Question: I'm trying to build a tool that allows you to create a HTML-page using Blockly-Blocks (<URL>.
It is a HTML-page that looks like this at the moment:

It can already create code out of blocks, but now I need a way to preview the result live on the page in the upper right corner. Does anyone have an idea how that could be somewhat easily implemented? I've looked around a bit but only found tools that are able to Live-Preview HTML but none to use in your own page.
Thanks in advance!
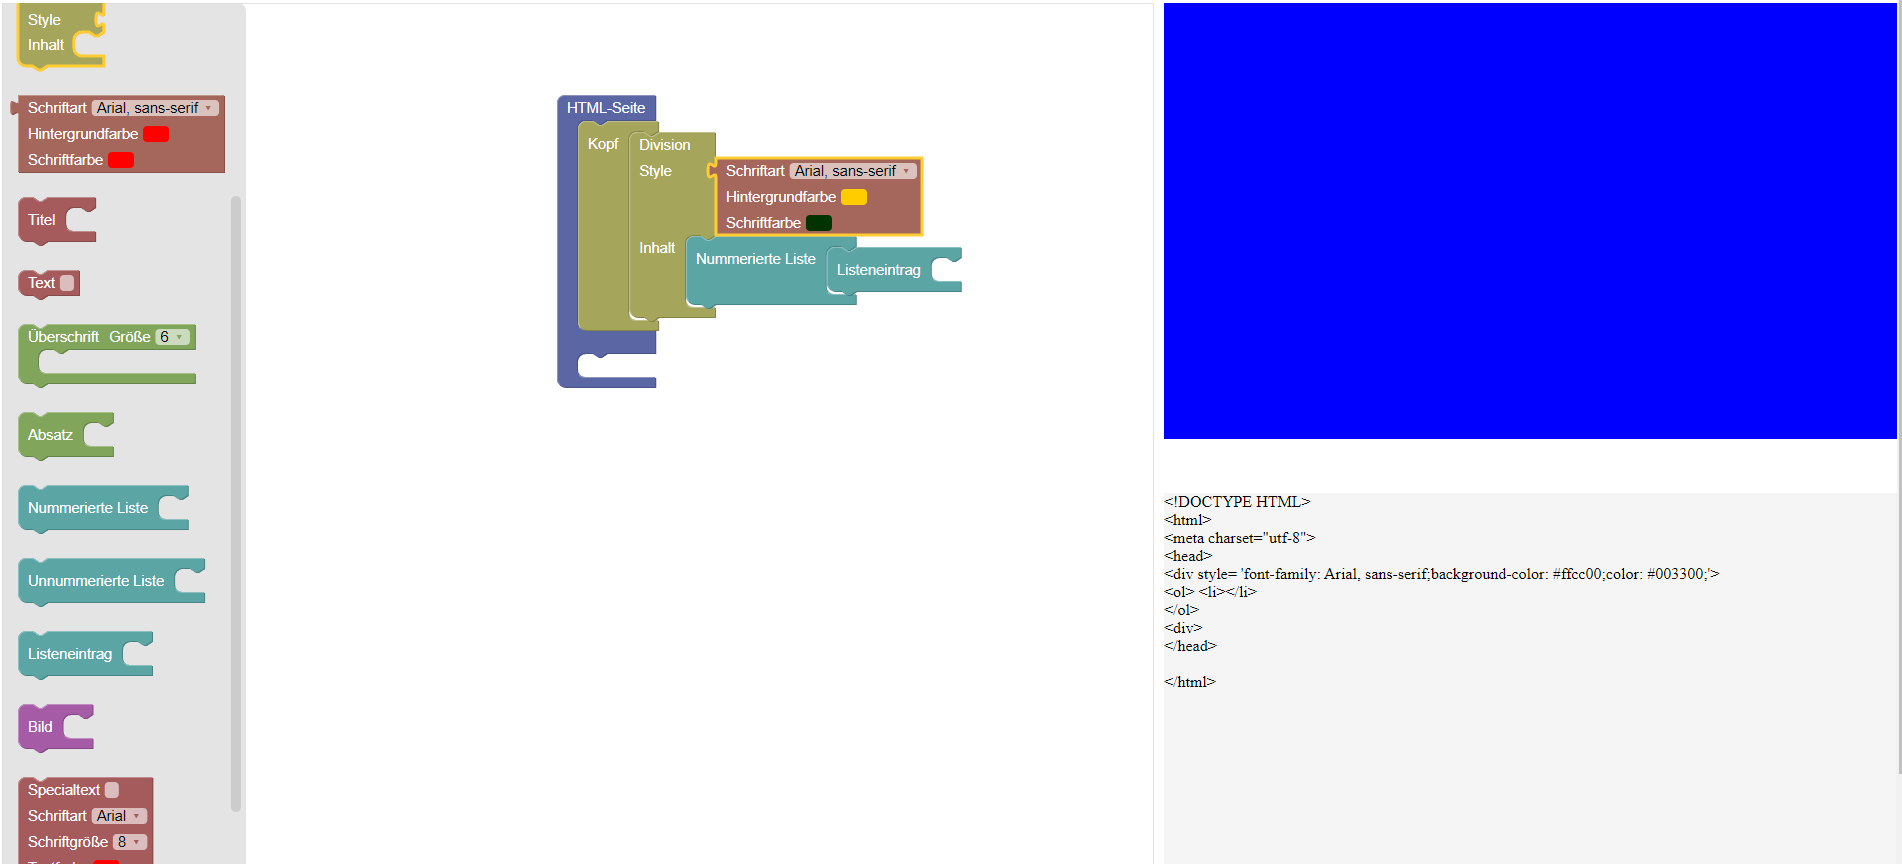
Answer: You could document.write the page into an iFrame
This will alas not work here at SO since iFrames are sandboxed
but it does work in a <URL>
<URL>
PS: Your HTML is malformed.
'''
const ifr = document.preview;
const html = '<!doctype html>
<head>
<meta charset="UTF-8" />
<title>Preview</title>
</head>
<body>
<div style="font-family:Ariel, sans-serif; background-color: #ffcc00; color: #003300">
<ol>
<li>Line 1</li>
<li>Line 2</li>
</ol>
</div>
</body>
</html>';
ifr.document.write(html);
ifr.document.close();
'''
'''
#preview {
width: 500px;
height: 500px;
float: right;
}
'''
'''
<iframe name="preview" id="preview"></iframe>
'''